Question: I have a column that has values of X and Y. I want to write a formula in excel that can calculate the number of (x)s and (y)s in the column.
I've tried using the IF() formula but haven't had much sucess.
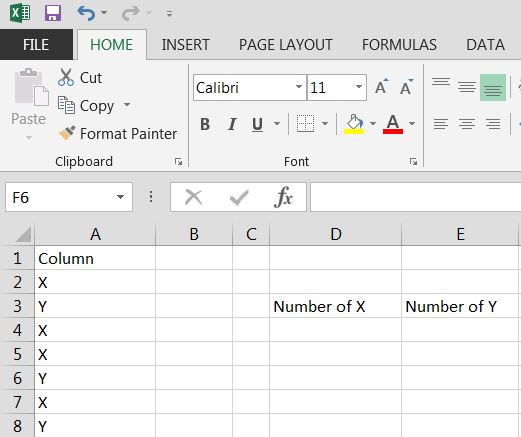
Answer: Your formula should be something like that for D3 :
'''
=COUNTIF(A2:A100, "X")
'''
and for E3 :
'''
=COUNTIF(A2:A100, "Y")
'''